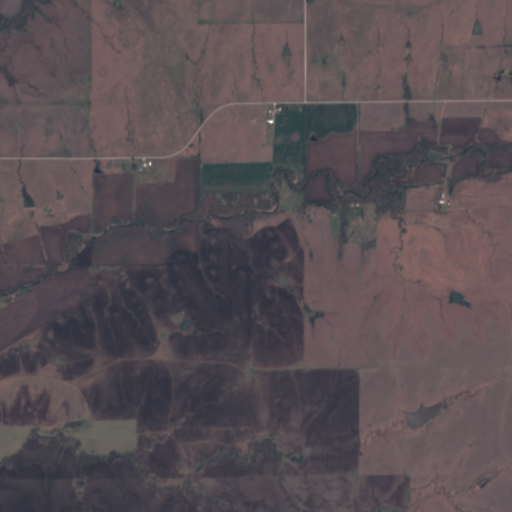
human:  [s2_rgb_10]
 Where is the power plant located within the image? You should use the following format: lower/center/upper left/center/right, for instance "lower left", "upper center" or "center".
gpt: There is no power plant in the image.